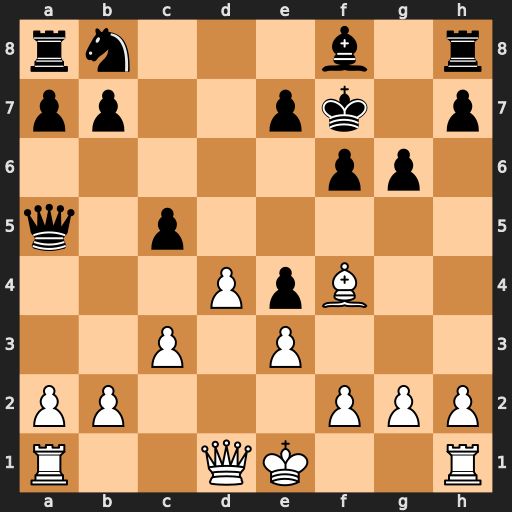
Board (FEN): rn3b1r/pp2pk1p/5pp1/q1p5/3PpB2/2P1P3/PP3PPP/R2QK2R
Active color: w
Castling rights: KQ
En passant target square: -
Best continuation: Qb3+ c4 Qxb7